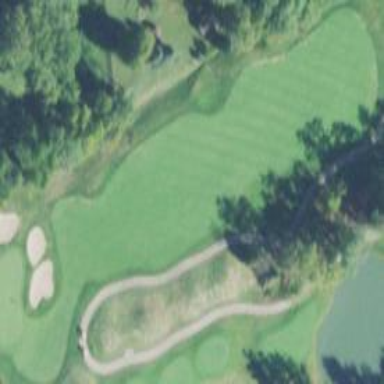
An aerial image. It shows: Grassy area designated as golf fairway.